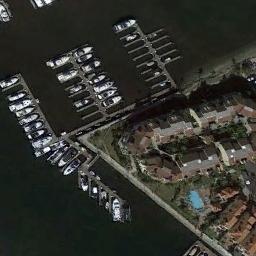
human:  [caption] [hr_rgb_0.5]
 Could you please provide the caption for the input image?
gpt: There are more ships in the middle of the harbor .

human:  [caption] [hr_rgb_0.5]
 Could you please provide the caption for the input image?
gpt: Many buildings of different shapes are near the harbor .

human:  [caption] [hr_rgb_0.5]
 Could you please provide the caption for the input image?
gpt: The harbor has lots of neatly docked boats and a residential area is next to the harbor .

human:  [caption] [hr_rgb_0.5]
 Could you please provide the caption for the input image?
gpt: There are many ships neatly arranged on the sea side, And there are still many empty spaces  There are many buildings on the harbor .

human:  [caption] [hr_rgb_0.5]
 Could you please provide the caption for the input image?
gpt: There are some brown buildings beside the harbor .